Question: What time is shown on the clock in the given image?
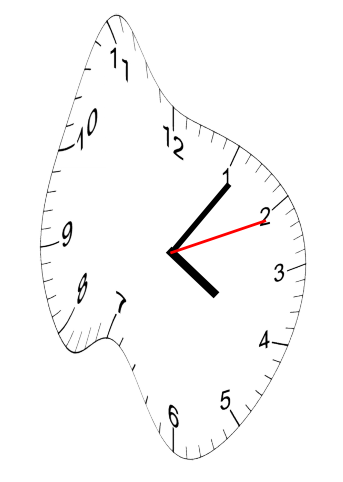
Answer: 04:06:11